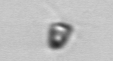
Label: Pyramimonas